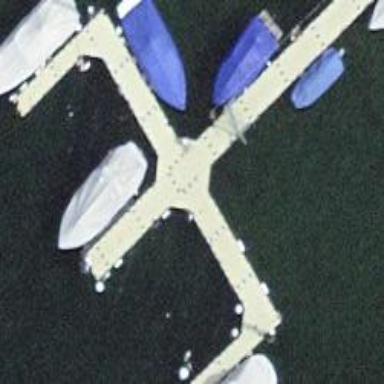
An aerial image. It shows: Man-made pier.